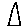
Label: triangle